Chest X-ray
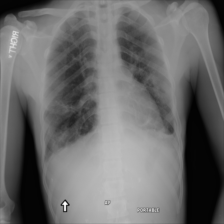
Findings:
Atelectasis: negative
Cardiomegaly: negative
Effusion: negative
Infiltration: positive
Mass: negative
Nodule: negative
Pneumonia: negative
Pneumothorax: negative
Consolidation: negative
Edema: negative
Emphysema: negative
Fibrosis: negative
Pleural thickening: negative
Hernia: negative